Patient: sex M, age 80
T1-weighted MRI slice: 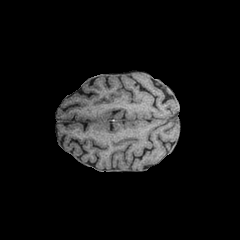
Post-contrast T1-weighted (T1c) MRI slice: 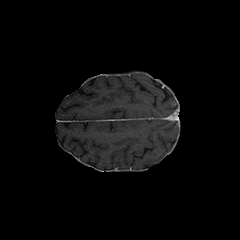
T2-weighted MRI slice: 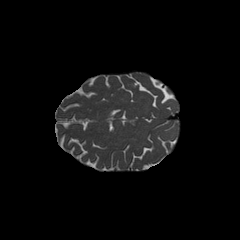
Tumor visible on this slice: no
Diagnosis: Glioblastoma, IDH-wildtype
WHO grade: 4